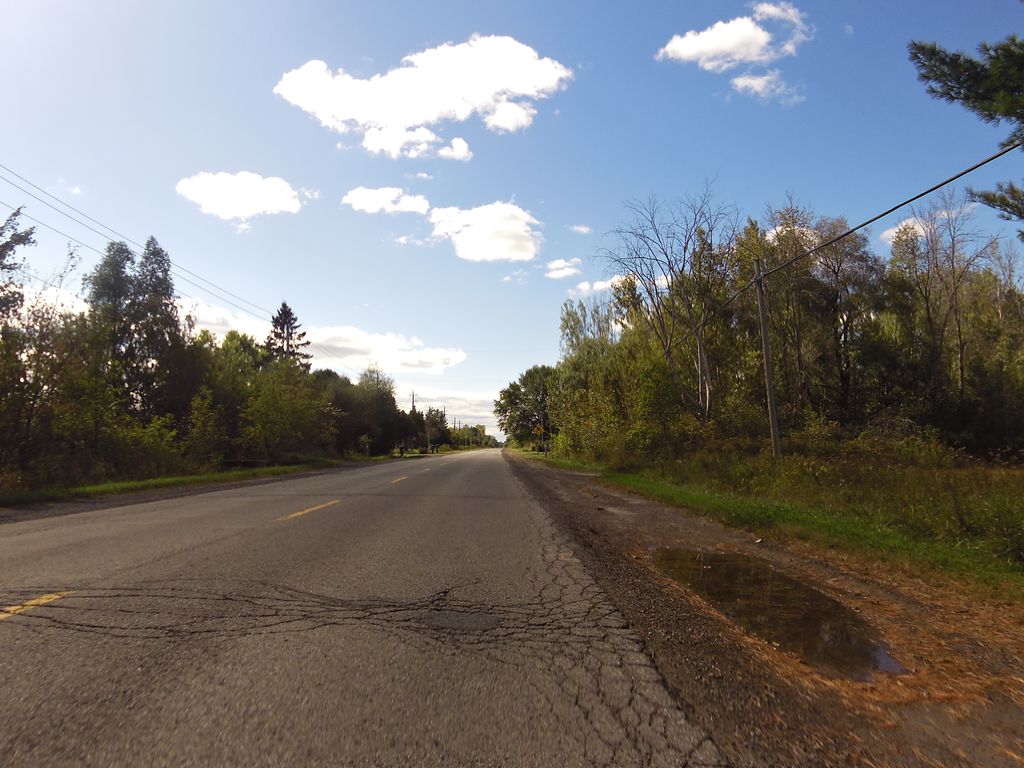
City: ottawa-gatineau